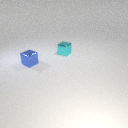
small blue metal cube to the left of small cyan metal cube